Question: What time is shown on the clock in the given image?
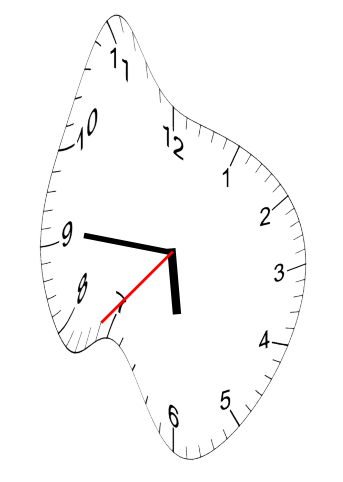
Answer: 05:45:37